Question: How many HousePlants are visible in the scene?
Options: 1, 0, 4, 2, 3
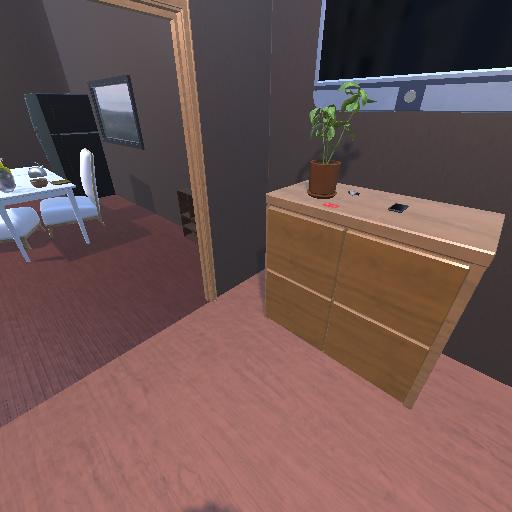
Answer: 1